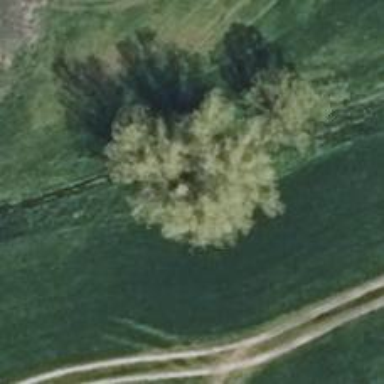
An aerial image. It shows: Landmark tree with broadleaved deciduous leaves.